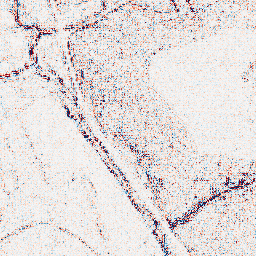
Category: wavelet
Decomposition family: wavelet_biorthogonal
Decomposition parameters: wavelet: bior2.4
level: 1
Upsampling method: nearest
Upsampling parameters: scale: 8
Upsampling scale: 8